Question: I am was looking for an outlook bar control or the xaml to make it look like one just like the one on the windows azure. I cant imagine that microsoft uses a third party control
Thanks in advance

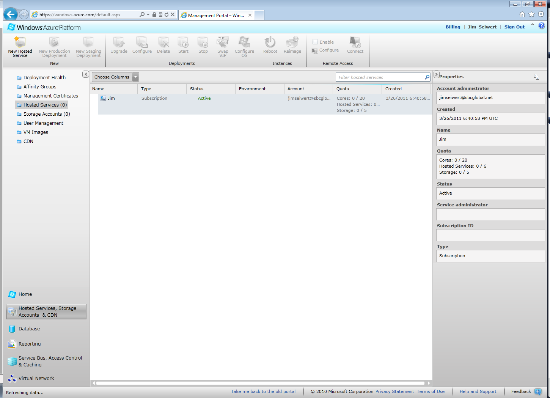
Answer: If you mean the Ribbon across the top, there's a few.
a free one on CodePlex:
<URL>
And from vendors:
<URL>
<URL>
If you mean the bit down the side it's easy enought with a stackpanel.